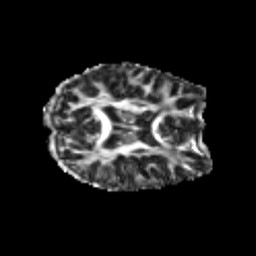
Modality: FA
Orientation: axial
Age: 21
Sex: female
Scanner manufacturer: siemens
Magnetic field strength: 3 T
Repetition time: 3.5 s
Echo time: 0.104 s